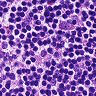
Metastatic tissue present: no